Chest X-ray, AP view. Patient: 27 years old, sex M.
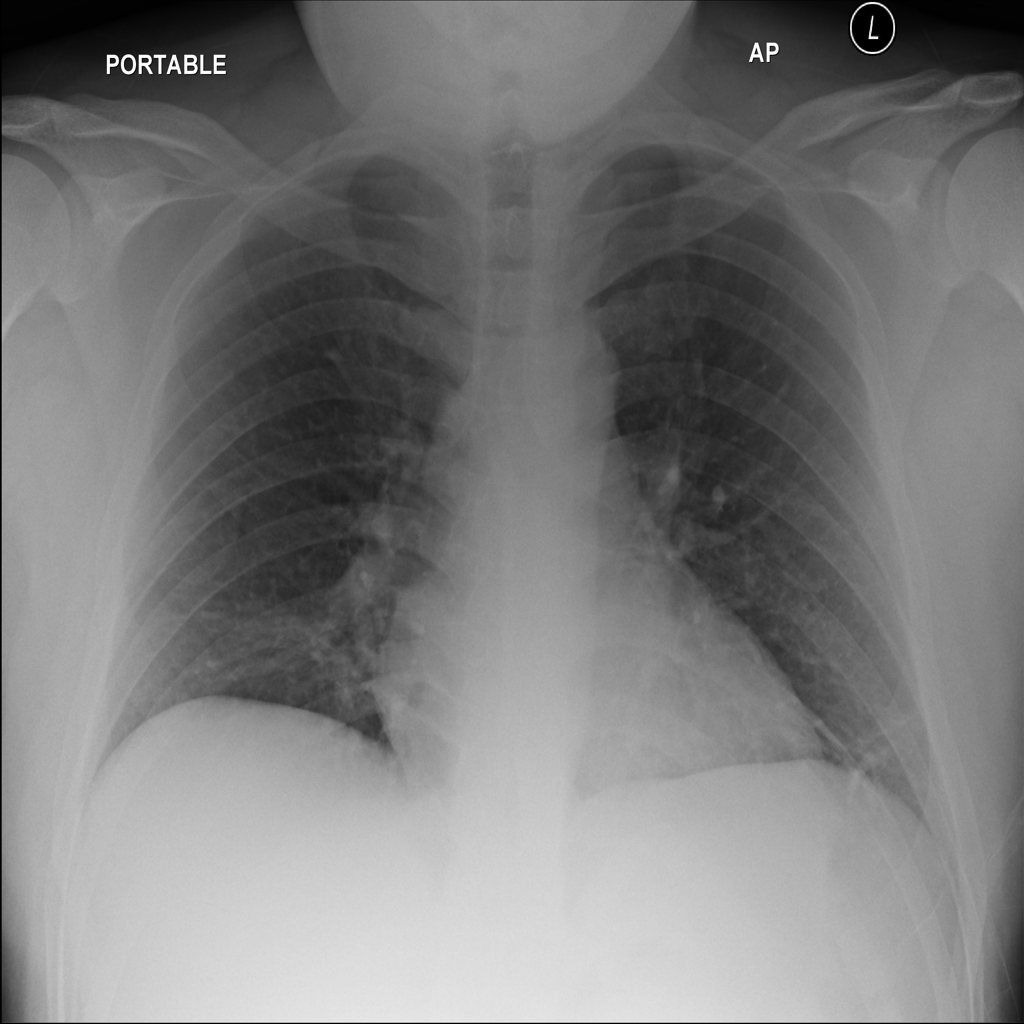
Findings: No Finding